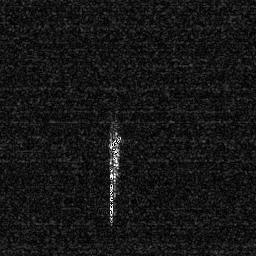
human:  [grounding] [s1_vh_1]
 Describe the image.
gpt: In the satellite image, there is  <ref>1 medium ship </ref> <box>[[40, 50, 47, 65, 0]]</box> located at center.